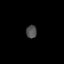
Tissue: lung
Cell type: Others
Senescence score: 0.2194
Nuclear area (px): 133
Mean DAPI intensity: 79.489